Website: apple
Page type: payment
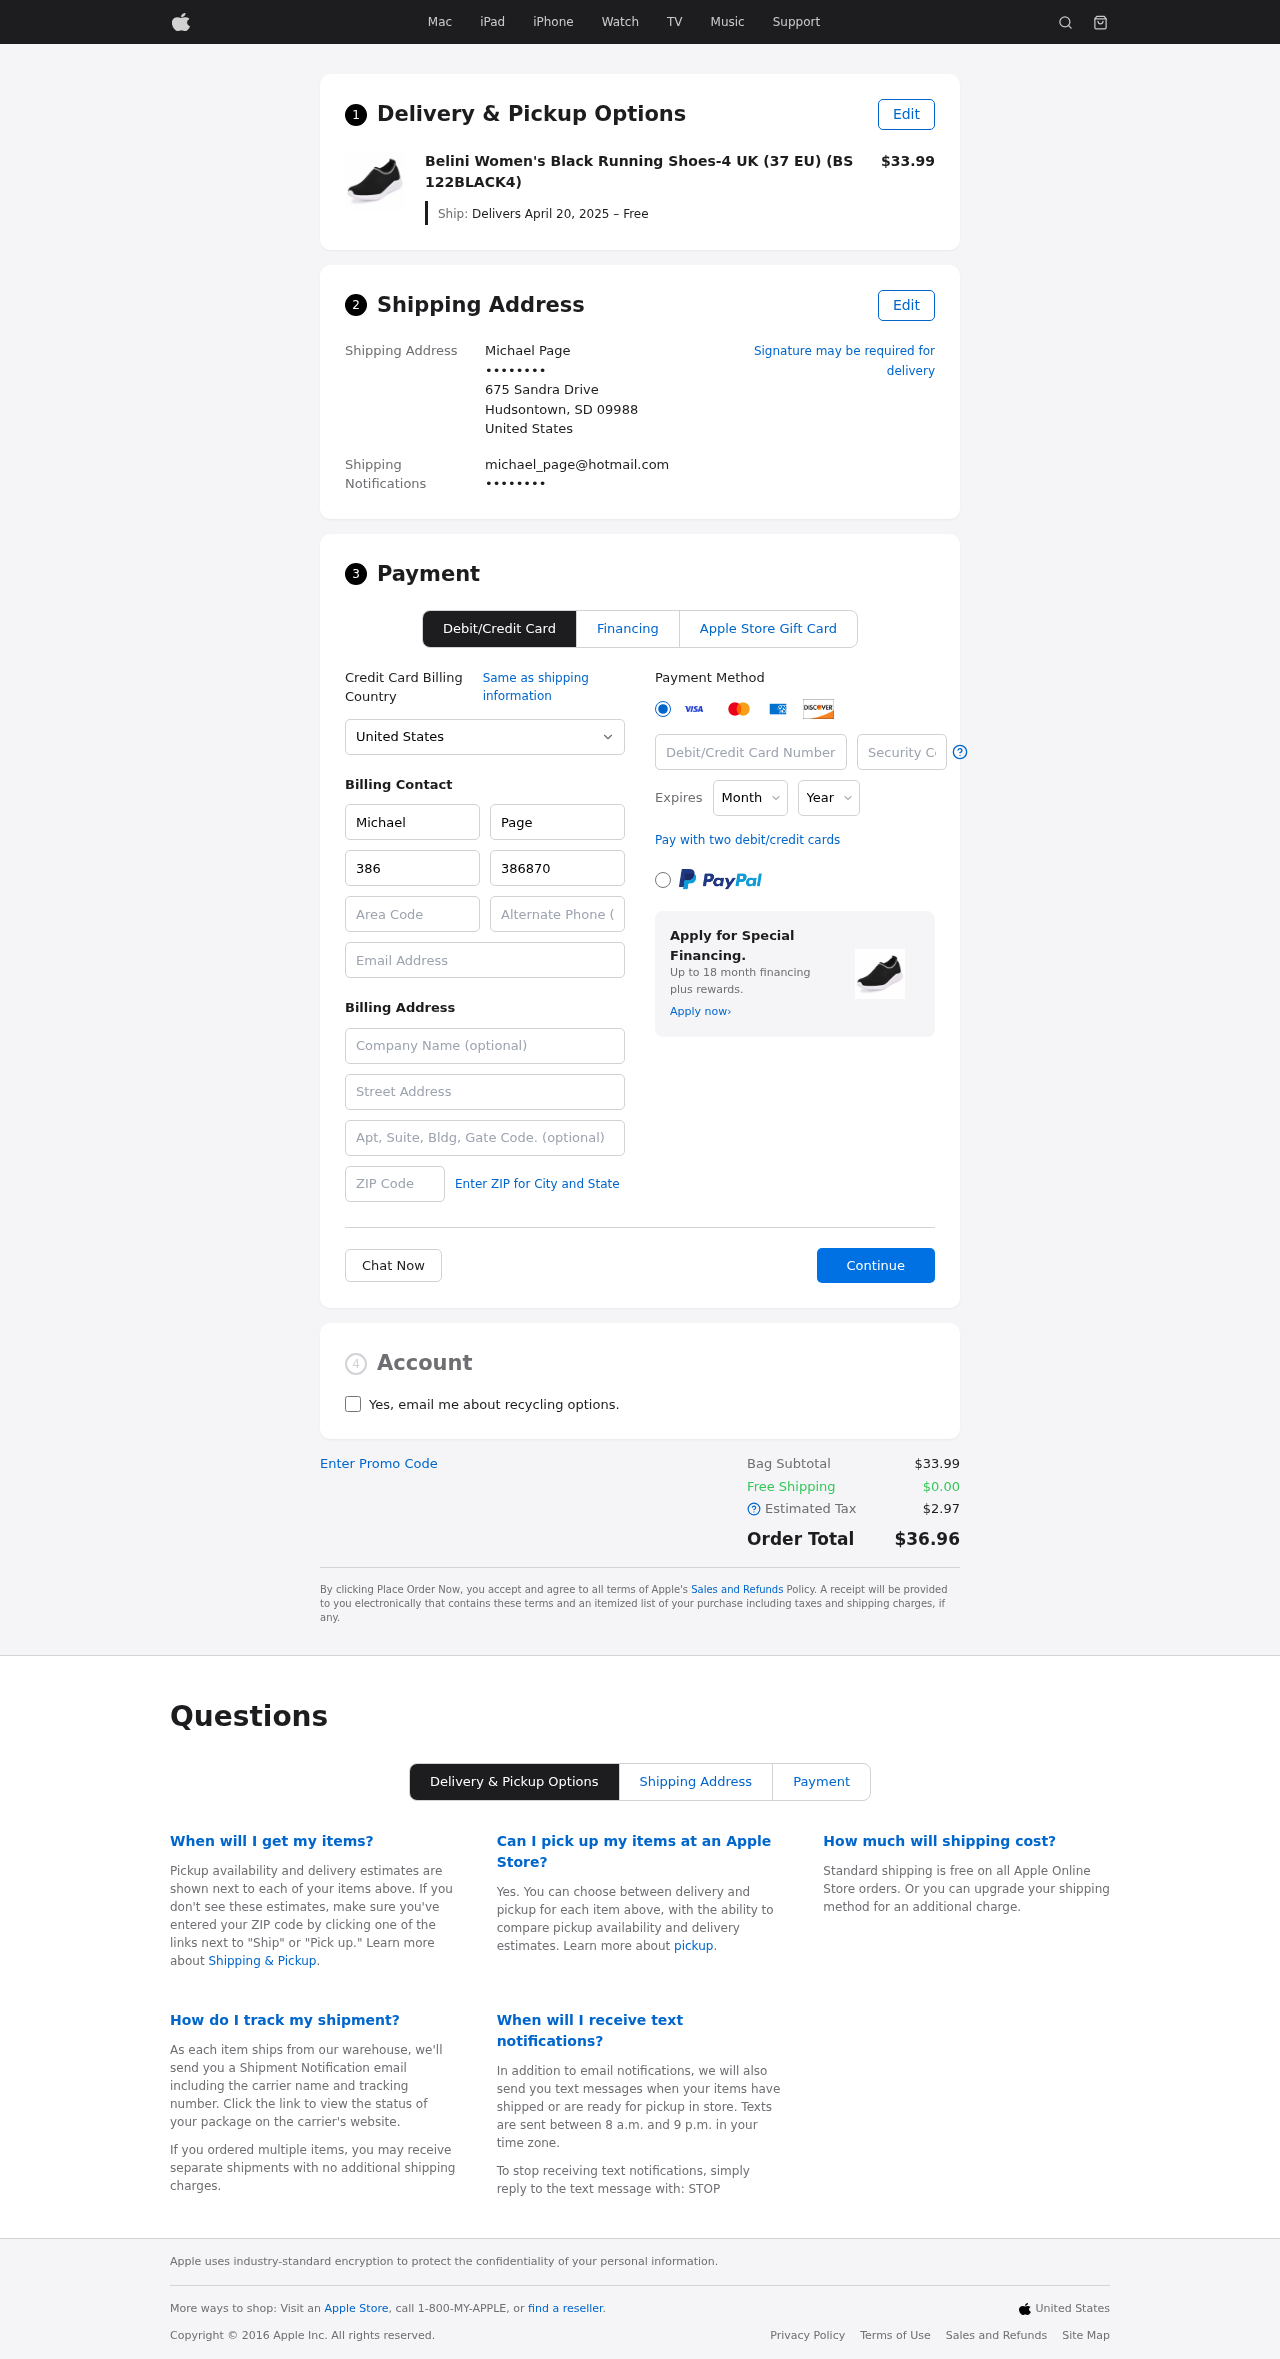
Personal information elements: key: PII_CARD_CVV
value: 701
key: PII_CARD_EXPIRY_MONTH
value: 05
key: PII_CARD_EXPIRY_YEAR
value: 28
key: PII_CARD_NUMBER
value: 4615 9188 5522 2578
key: PII_CITY_STATE_ZIP
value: Hudsontown, SD 09988
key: PII_COMPANY
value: Lopez-Sandoval
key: PII_COUNTRY
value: United States
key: PII_EMAIL
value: michael_page@hotmail.com
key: PII_EMAIL2
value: michael_page@hotmail.com
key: PII_FIRSTNAME
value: Michael
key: PII_FULLNAME
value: Michael Page
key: PII_LASTNAME
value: Page
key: PII_PHONE3
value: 3868701667
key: PII_PHONE_AREA
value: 386
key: PII_POSTCODE2
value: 75505
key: PII_SECURITY_CODE
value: ZV67
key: PII_STREET
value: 675 Sandra Drive
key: PII_STREET2
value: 9506 Elaine Manors Apt. 492
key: PII_PHONE
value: ••••••••
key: PII_PHONE2
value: ••••••••
Product elements: key: PRODUCT1_NAME
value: Belini Women's Black Running Shoes-4 UK (37 EU) (BS 122BLACK4)
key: PRODUCT1_PRICE
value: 33.99
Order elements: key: ORDER_DELIVERY_DATE
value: Delivers April 20, 2025 – Free
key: ORDER_SUBTOTAL
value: $33.99
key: ORDER_SHIPPING_COST
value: $0.00
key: ORDER_TAX
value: $2.97
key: ORDER_TOTAL
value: $36.96